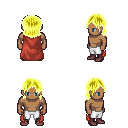
a pixel art fantasy rpg character, male body template, human, dark skin, maroon cape, white pants, gold long bangs hairstyle, maroon shoes, four views (front, back, left, right), 2x2 character sprite sheet, small pixel art, hard edges, no anti-aliasing